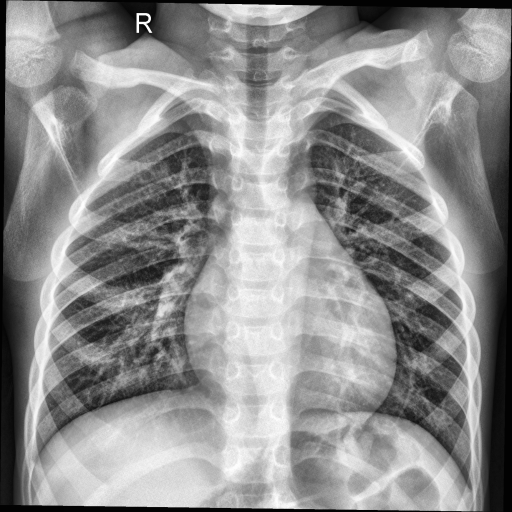
Finding: NORMAL